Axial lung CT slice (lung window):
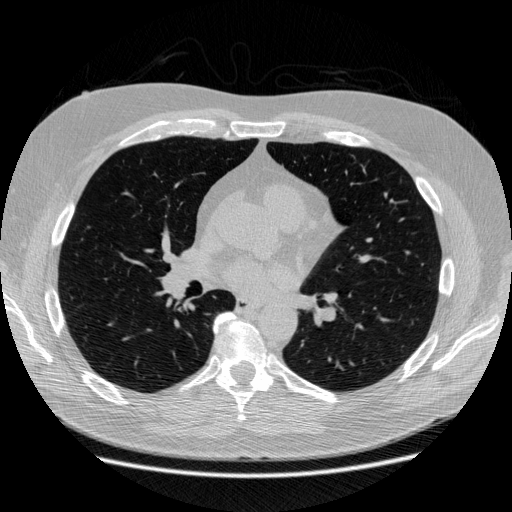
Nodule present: no